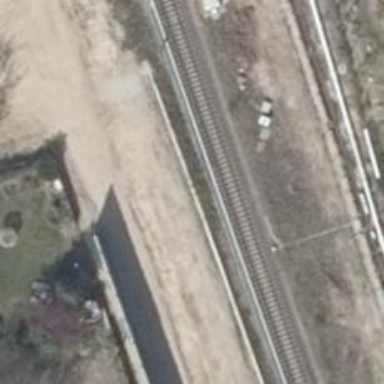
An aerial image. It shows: Railway crossing with traffic signals. The crossing has full barriers.